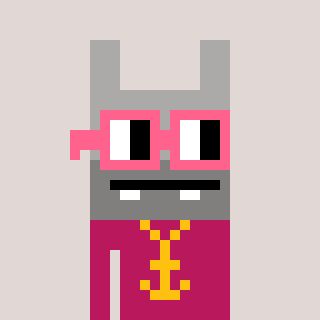
a pixel art character with square pink glasses, a rabbit-shaped head and a darkpink-colored body on a warm background